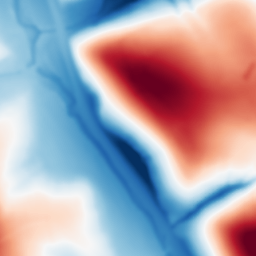
Category: multiscale
Decomposition family: dog_multiscale
Decomposition parameters: sigma_ratio: 2
n_scales: 5
base_sigma: 2
Upsampling method: regularized
Upsampling parameters: scale: 4
lambda_reg: 0.001
Upsampling scale: 4